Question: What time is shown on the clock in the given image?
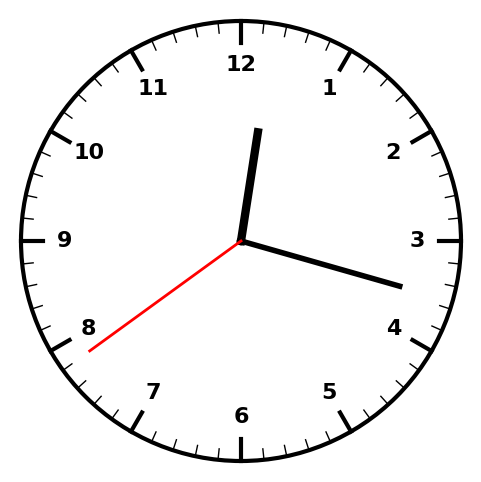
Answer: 12:17:39